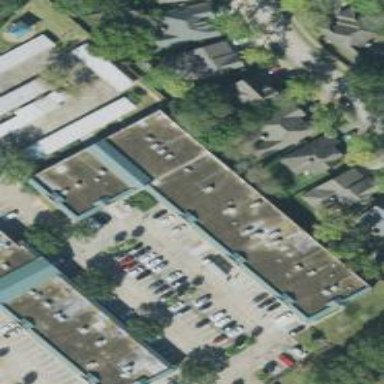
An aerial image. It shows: Commercial building.